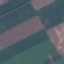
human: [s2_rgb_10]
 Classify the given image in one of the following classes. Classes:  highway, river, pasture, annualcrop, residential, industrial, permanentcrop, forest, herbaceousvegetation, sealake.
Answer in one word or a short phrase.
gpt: AnnualCrop